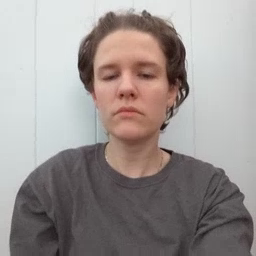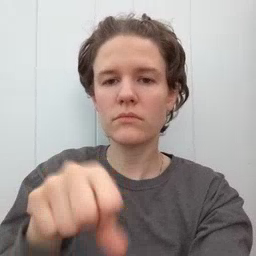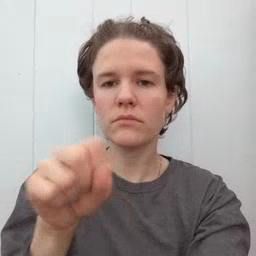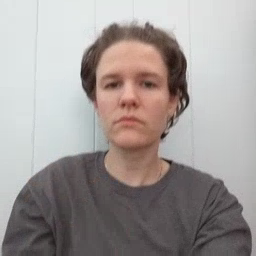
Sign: yes